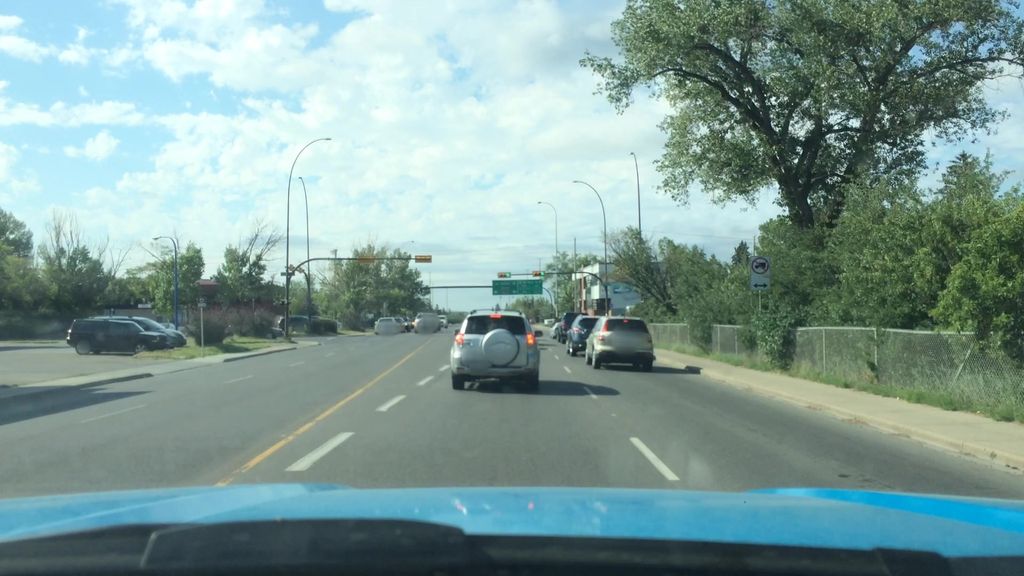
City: calgary